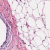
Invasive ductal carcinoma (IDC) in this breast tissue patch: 0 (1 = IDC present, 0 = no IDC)